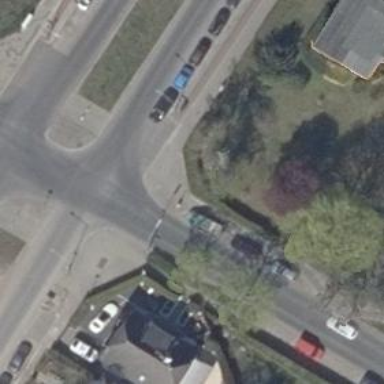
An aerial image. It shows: Road with "give way" sign.